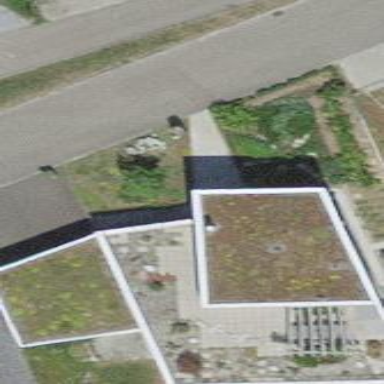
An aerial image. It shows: Detached building with flat roof.